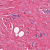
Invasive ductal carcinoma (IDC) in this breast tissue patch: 0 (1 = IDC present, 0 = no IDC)